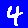
Digit: 4